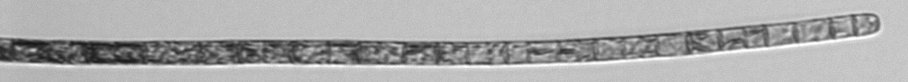
Label: Trichodesmium